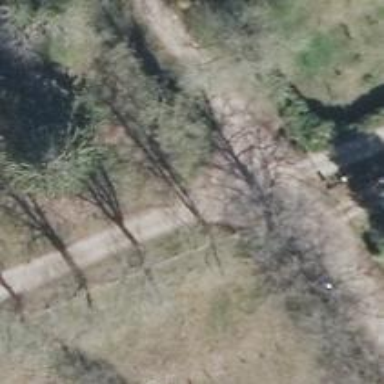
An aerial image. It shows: Gravel residential road.